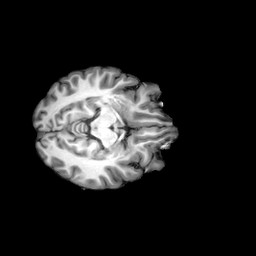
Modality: T1w
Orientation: axial
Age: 21
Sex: female
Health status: ill